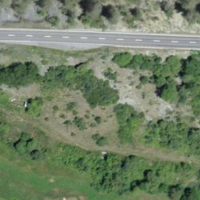
EUNIS habitat code: 45
Species observed at this site:
Vanessa atalanta
Rutpela maculata